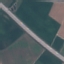
Land use / land cover class: Highway